Here is the time-frequency representation (spectrogram) of a rolling-element bearing's vibration measurement. Classify the bearing condition as one of: normal, inner_race, outer_race, ball.
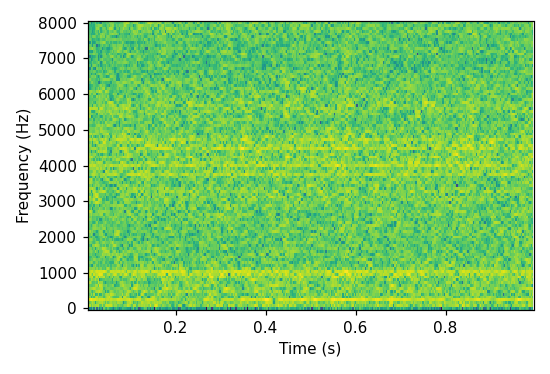
Answer: outer_race